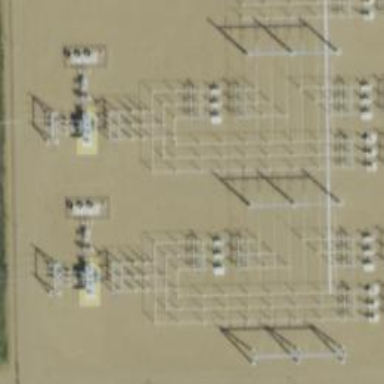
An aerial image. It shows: Switch for power supply.